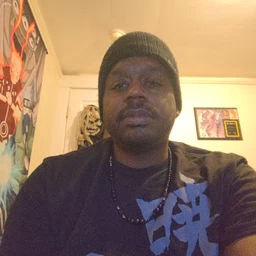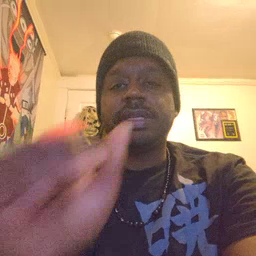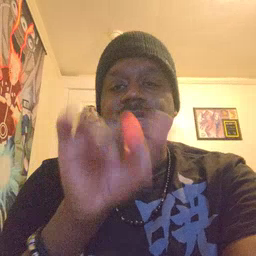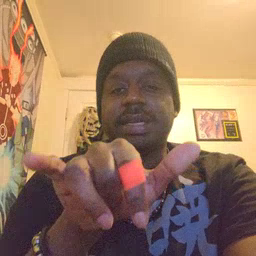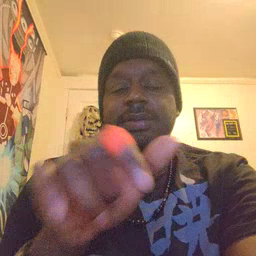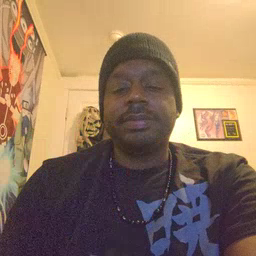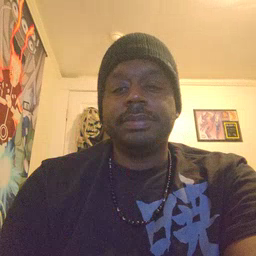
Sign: stay